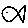
Label: fish